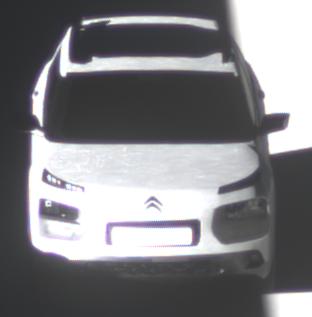
Make: Citroen
Model: C4 Cactus PureTech 75
Detailed model: C4 Cactus
Model produced from: 2014/09
Model produced until: 2015/03
Doors: 5
Color: white
Road condition: dry road
Daytime: morning or afternoon
Contrast: high contrast